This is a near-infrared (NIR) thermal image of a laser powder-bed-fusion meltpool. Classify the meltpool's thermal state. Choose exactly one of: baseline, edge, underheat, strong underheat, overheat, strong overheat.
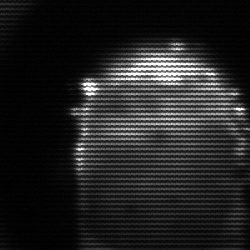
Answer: baseline